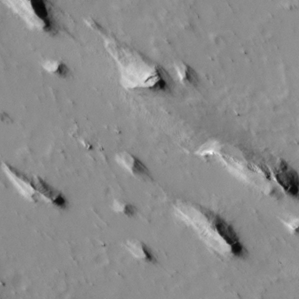
Label: non_frost